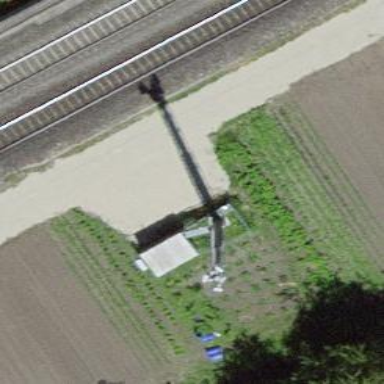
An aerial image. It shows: Communication mast tower.